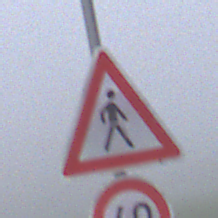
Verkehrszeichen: FussgaengerLinks
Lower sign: Geschwindigkeit40
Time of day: MorningAfternoon
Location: Outdoor (RoadRail)
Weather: Overcast
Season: NotSpecified
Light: Natural